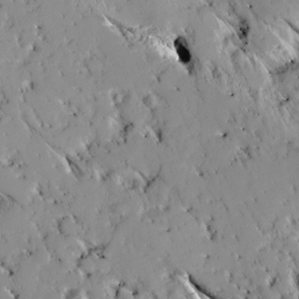
Label: non_frost